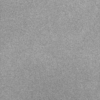
Label: dusty